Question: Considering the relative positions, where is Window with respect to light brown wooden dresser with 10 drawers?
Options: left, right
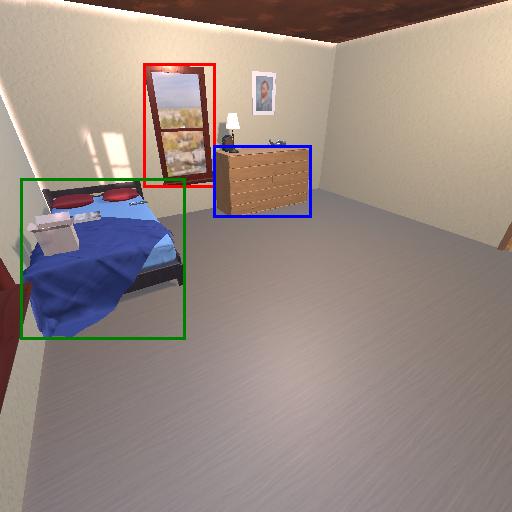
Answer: left